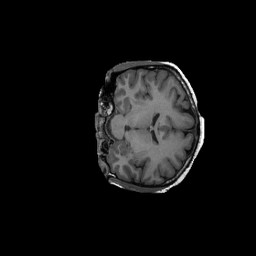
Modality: T1w
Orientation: coronal
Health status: ill
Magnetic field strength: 3 T